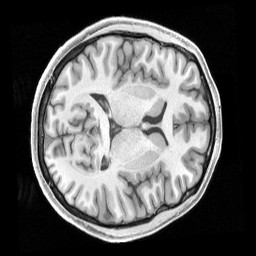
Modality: T1w
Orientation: axial
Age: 24
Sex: female
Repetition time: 2.4 s
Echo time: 0.00222 s